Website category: sports
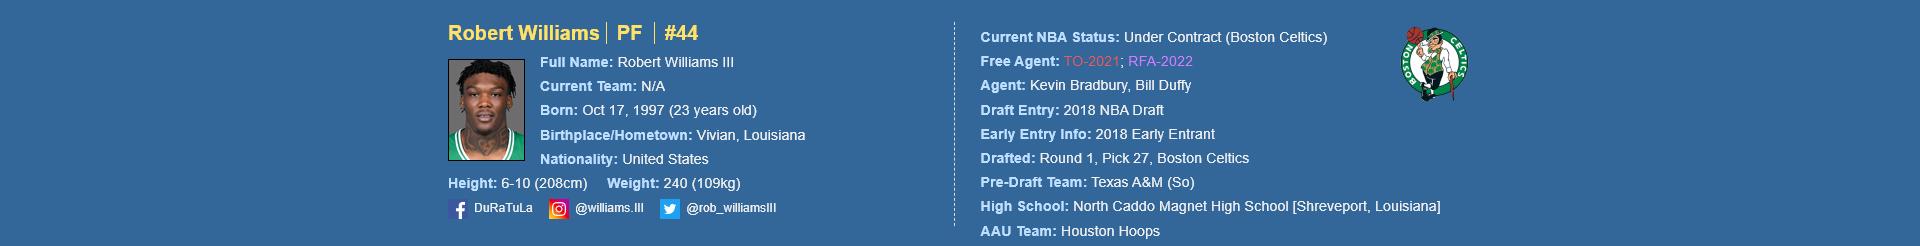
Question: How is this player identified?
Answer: Robert Williams

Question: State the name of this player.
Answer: Robert Williams

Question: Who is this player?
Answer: Robert Williams

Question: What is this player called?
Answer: Robert Williams

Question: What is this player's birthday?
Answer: Oct 17, 1997

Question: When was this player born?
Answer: Oct 17, 1997

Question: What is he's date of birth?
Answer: Oct 17, 1997

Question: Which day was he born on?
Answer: Oct 17, 1997

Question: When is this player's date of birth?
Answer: Oct 17, 1997

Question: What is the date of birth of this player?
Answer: Oct 17, 1997

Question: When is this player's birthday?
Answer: Oct 17, 1997

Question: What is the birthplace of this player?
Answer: Vivian, Louisiana

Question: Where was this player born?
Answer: Vivian, Louisiana

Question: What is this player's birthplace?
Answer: Vivian, Louisiana

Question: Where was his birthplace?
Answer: Vivian, Louisiana

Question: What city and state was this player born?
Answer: Vivian, Louisiana

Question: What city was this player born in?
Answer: Vivian, Louisiana

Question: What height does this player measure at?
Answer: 6-10 (208cm)

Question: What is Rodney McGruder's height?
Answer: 6-10 (208cm)

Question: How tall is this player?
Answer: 6-10 (208cm)

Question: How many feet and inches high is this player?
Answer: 6-10 (208cm)

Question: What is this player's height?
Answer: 6-10 (208cm)

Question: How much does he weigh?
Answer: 240 (109kg)

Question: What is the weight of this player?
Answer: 240 (109kg)

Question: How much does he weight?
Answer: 240 (109kg)

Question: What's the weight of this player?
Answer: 240 (109kg)

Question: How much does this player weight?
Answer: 240 (109kg)

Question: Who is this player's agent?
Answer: Kevin Bradbury

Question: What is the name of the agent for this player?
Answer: Kevin Bradbury

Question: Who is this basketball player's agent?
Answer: Kevin Bradbury

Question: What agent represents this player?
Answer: Kevin Bradbury

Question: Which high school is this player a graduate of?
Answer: North Caddo Magnet High School

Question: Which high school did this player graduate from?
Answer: North Caddo Magnet High School

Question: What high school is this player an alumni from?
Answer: North Caddo Magnet High School

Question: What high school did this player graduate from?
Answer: North Caddo Magnet High School

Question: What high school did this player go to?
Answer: North Caddo Magnet High School

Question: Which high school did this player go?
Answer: North Caddo Magnet High School